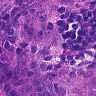
Metastatic tissue present: yes